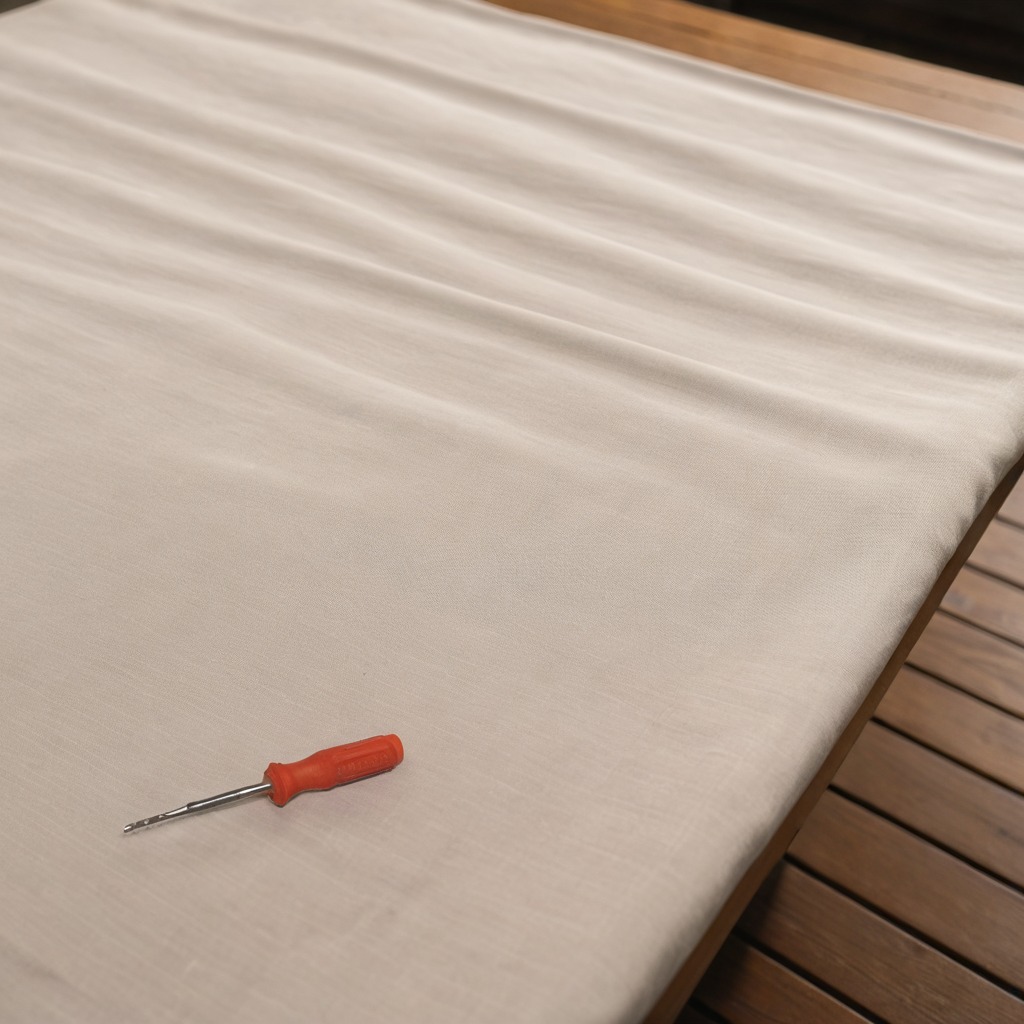
A screwdriver lies on a wooden table in an outdoor workshop during daytime bright natural light soft shadows worn but beneath the cloth